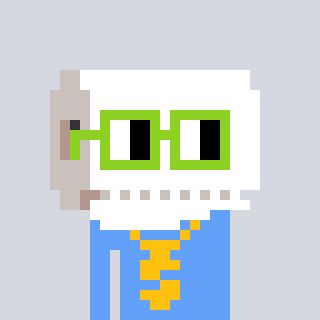
a pixel art character with square light green glasses, a toiletpaper-full-shaped head and a blue-colored body on a cool background